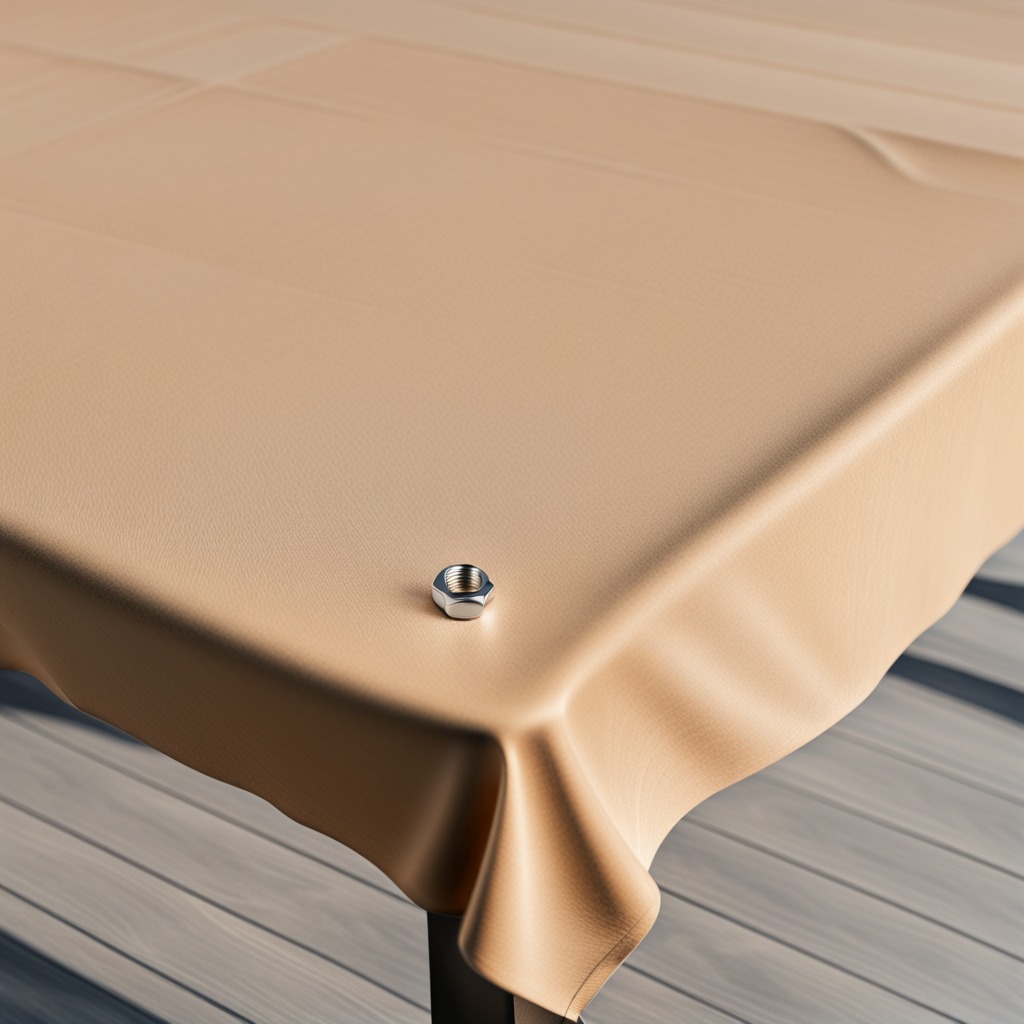
A metal nut is lying on a wooden table in an outdoor workshop during daytime bright natural light soft shadows worn but beneath the cloth.